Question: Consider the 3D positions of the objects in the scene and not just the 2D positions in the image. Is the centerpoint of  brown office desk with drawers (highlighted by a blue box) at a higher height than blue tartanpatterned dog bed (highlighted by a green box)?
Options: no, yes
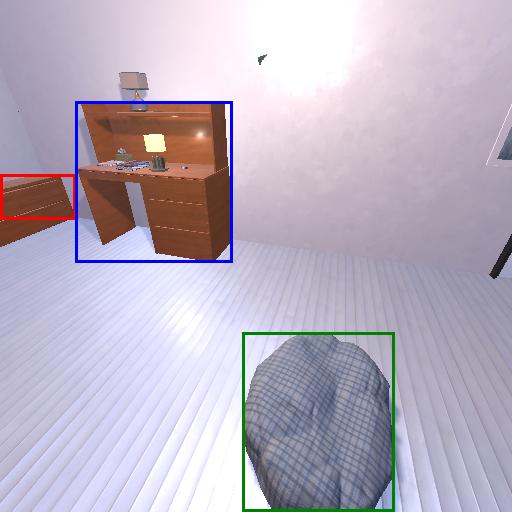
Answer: no